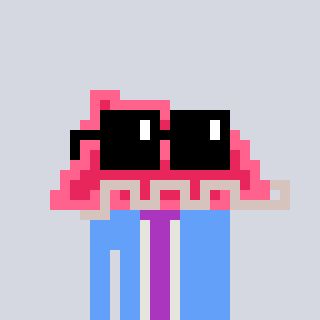
a pixel art character with square black sunglasses, a retainer-shaped head and a blue-colored body on a cool background